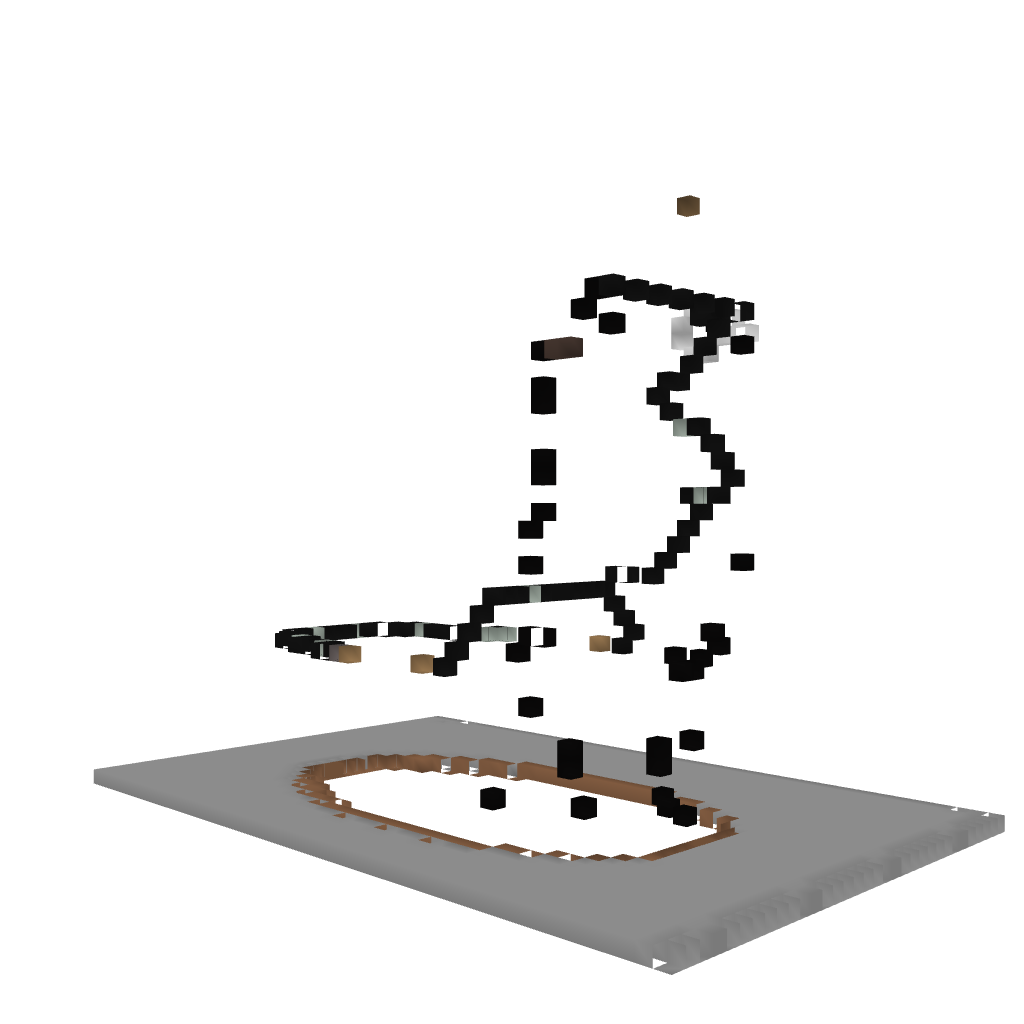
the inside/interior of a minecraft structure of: Flushable Toilet - By Cybersneeze